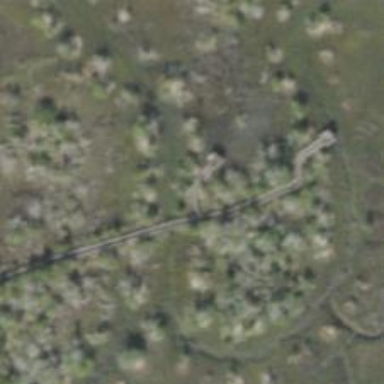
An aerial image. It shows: Path on bridge.